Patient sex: M
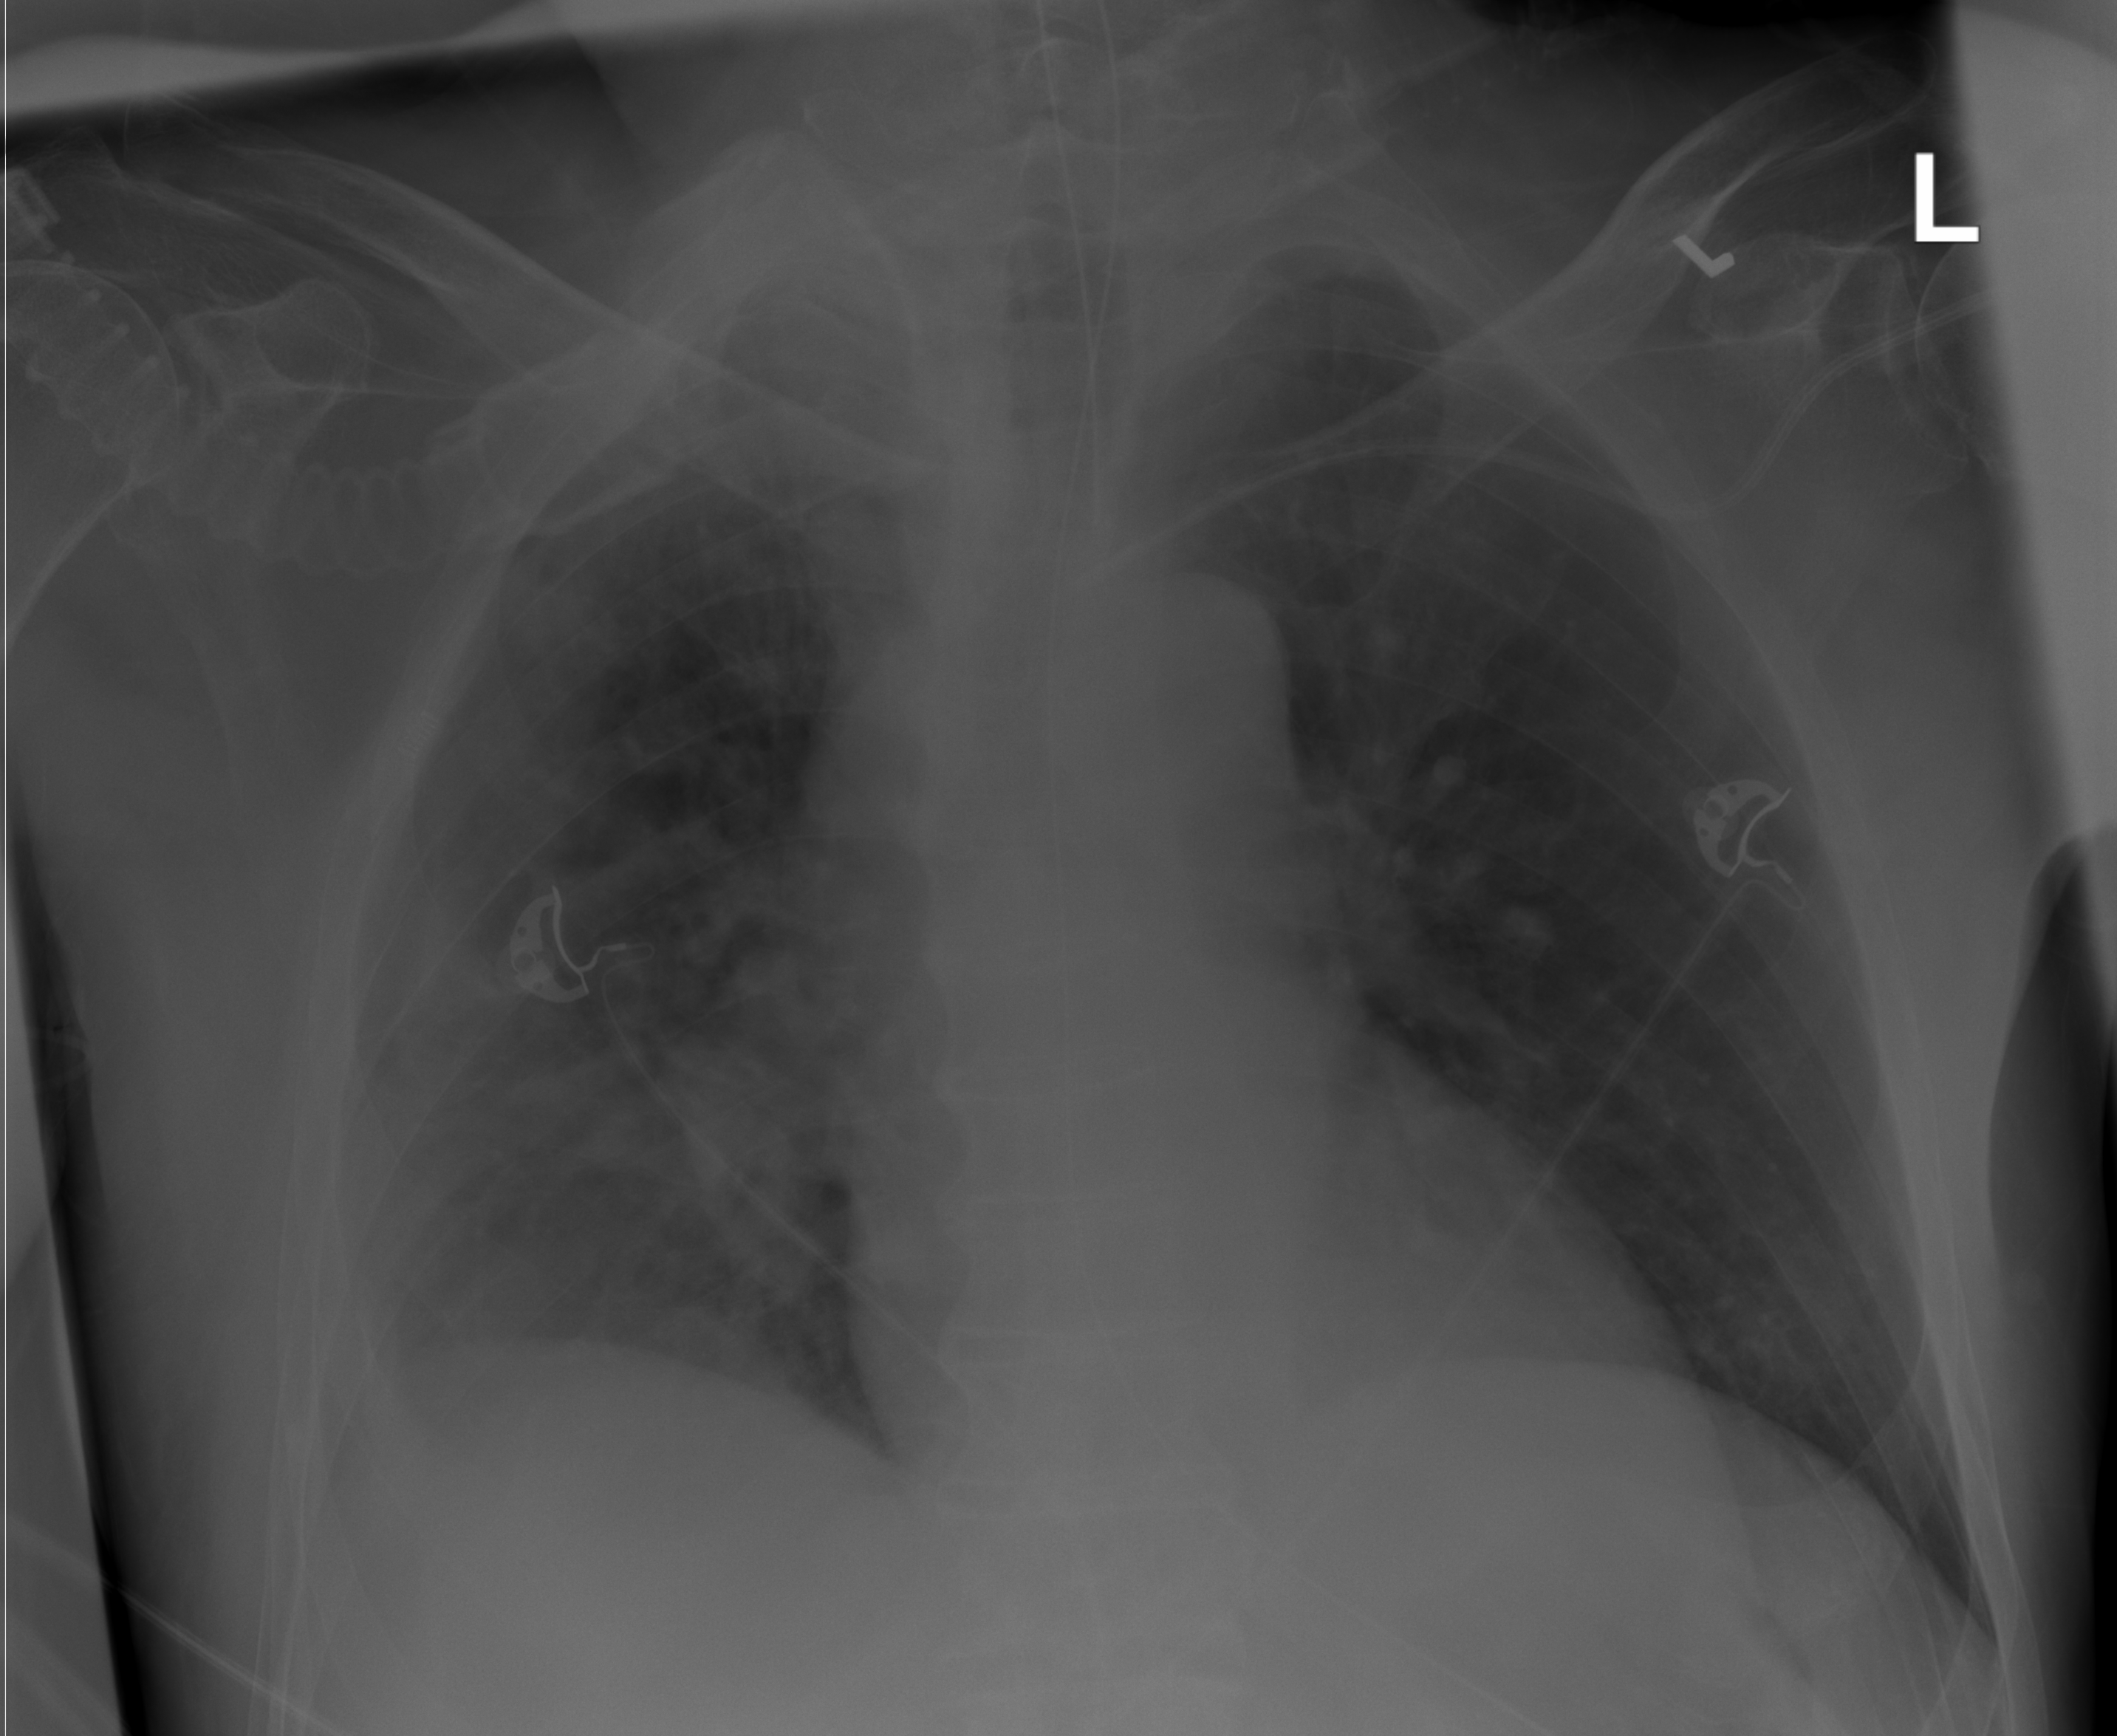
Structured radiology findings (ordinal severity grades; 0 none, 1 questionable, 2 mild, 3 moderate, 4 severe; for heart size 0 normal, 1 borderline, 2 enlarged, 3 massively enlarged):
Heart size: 0
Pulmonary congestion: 0
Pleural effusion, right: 2
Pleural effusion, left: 0
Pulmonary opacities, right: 3
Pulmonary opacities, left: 0
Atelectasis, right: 0
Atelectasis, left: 0